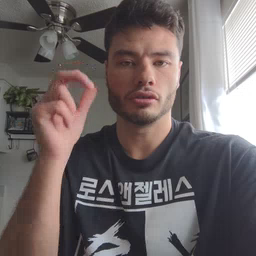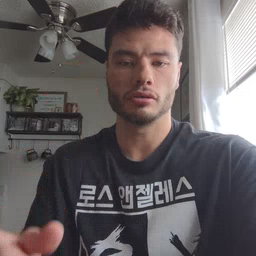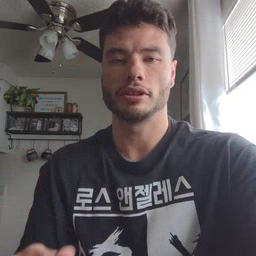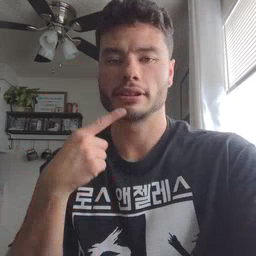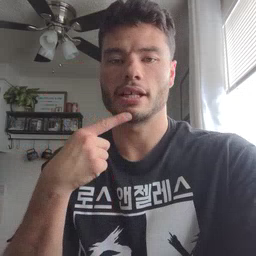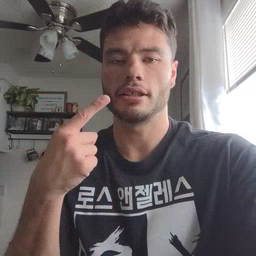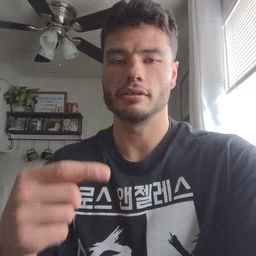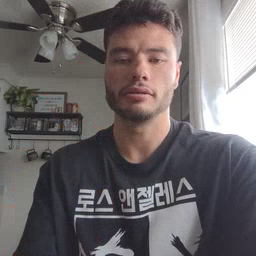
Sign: say